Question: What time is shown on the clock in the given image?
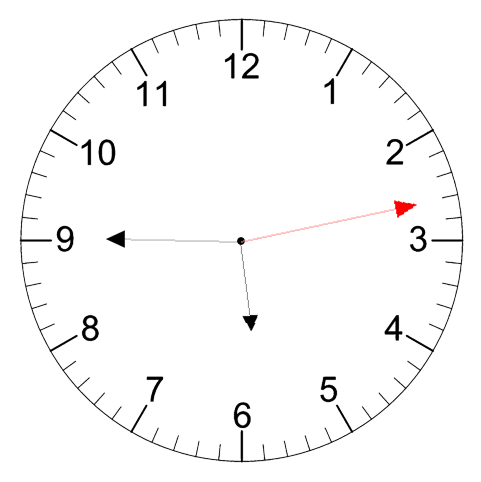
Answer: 05:45:13